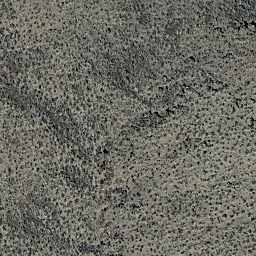
Label: chaparral